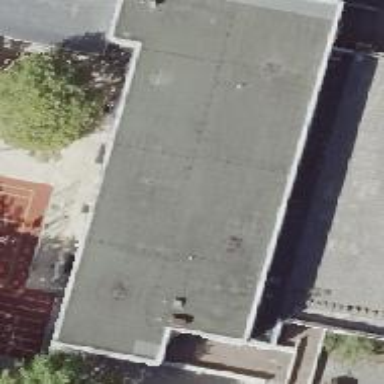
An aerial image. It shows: Flat-roofed school building.